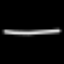
Label: line